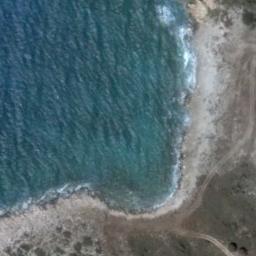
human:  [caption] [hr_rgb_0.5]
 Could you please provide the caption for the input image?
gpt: There is a clear coastline between the beach and the blue water .

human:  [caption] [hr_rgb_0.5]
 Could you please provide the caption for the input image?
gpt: There is a large area of vegetation next to the beach .

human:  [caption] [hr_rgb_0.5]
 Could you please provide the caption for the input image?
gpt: Blue ocean and hooked coastline .

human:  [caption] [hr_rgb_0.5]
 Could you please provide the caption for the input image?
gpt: The type of beach is rocky coast and the color of the seawater is blue .

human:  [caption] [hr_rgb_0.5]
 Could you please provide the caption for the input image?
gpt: Many green plants are on the beach .